An envelope spectrum derived from a bearing vibration measurement is shown; the reference markers locate BPFO, BPFI, BSF and FTF for this bearing geometry and shaft speed. Based on the visible evidence, which condition applies: normal, inner_race, outer_race, ball?
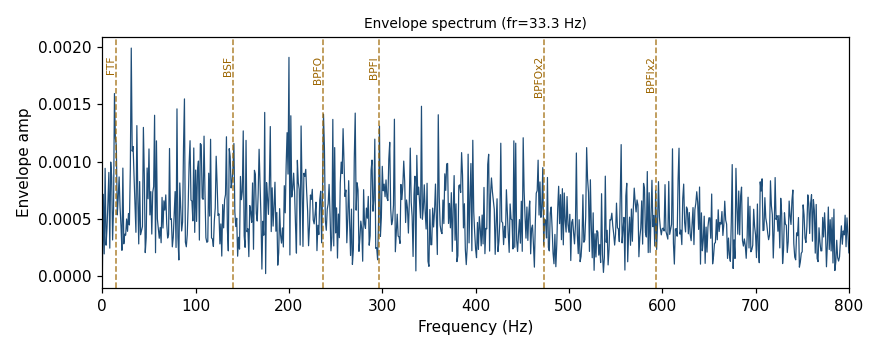
Answer: normal